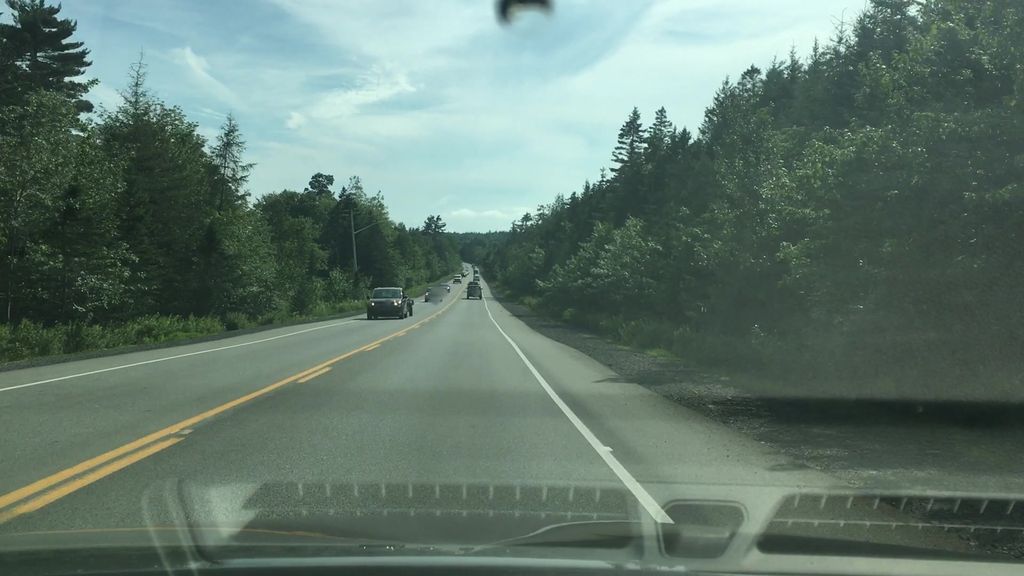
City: halifax